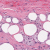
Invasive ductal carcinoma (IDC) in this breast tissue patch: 0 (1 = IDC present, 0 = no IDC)